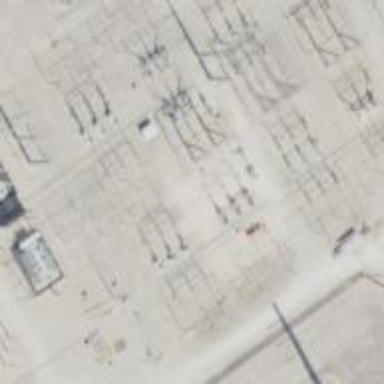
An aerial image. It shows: Switch used for power control.